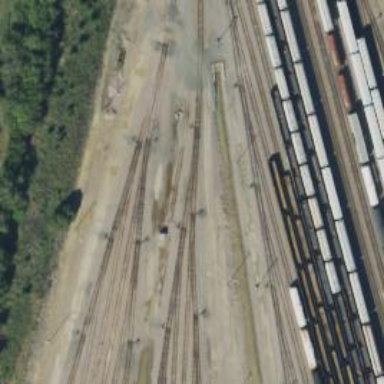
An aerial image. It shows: Railway yard used for servicing trains.